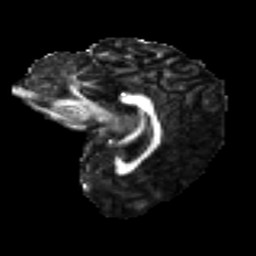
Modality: FA
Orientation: sagittal
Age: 42
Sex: female
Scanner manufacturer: ge
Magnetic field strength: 3 T
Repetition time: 7.8 s
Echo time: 0.0606 s